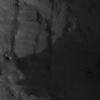
Atmospheric dust classification: not_dusty